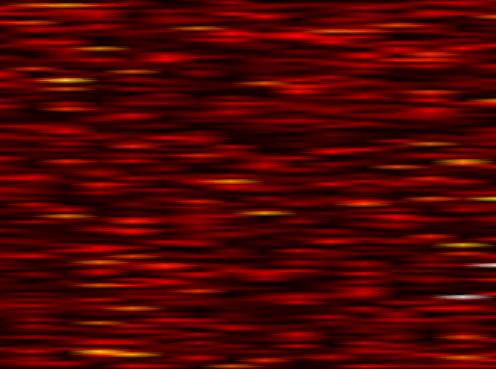
Label: FOFDM